Question: I want to download <URL> this project in a zip file. But I don't know how to do this.
In the Downloads tab, there is no any link for downloading the source code. I only have a link of apk file, but I want the source code.
I have 'Download SVN' software also. but I don't know how to use this. I tried a lot but failed. Here is the screen shot of the 'Download SVN'.

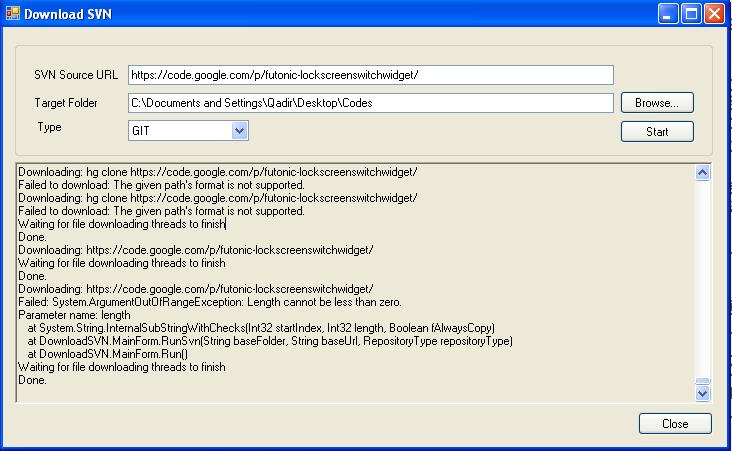
Answer: To get the source code
1. install Mercurial
2. Add path to Environment variables
3. Open command prompt
4. Go to the required directory
5. Type the following command
> hg clone <URL>